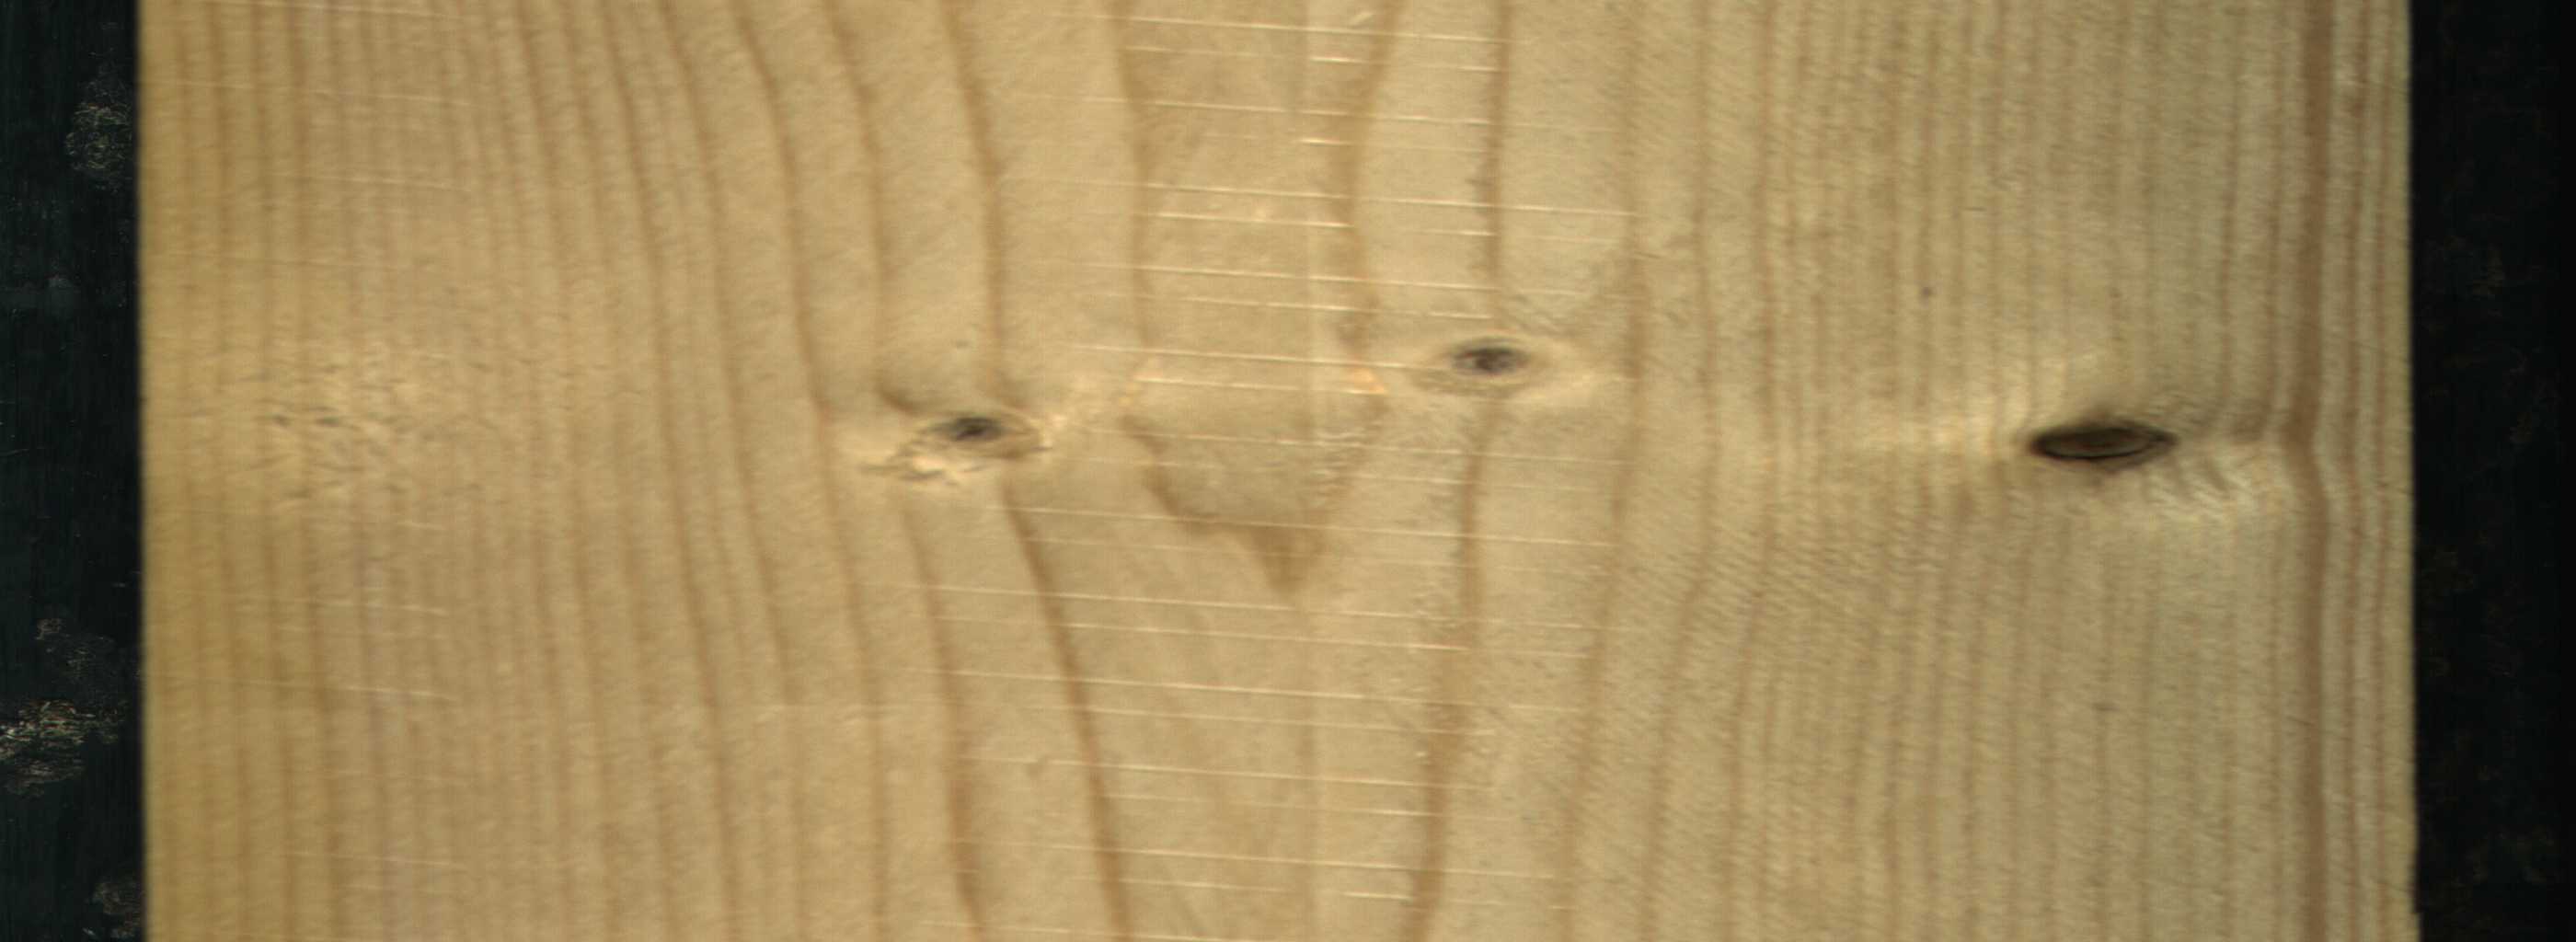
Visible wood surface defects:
Quartzity
Dead_Knot
Live_Knot
Live_Knot